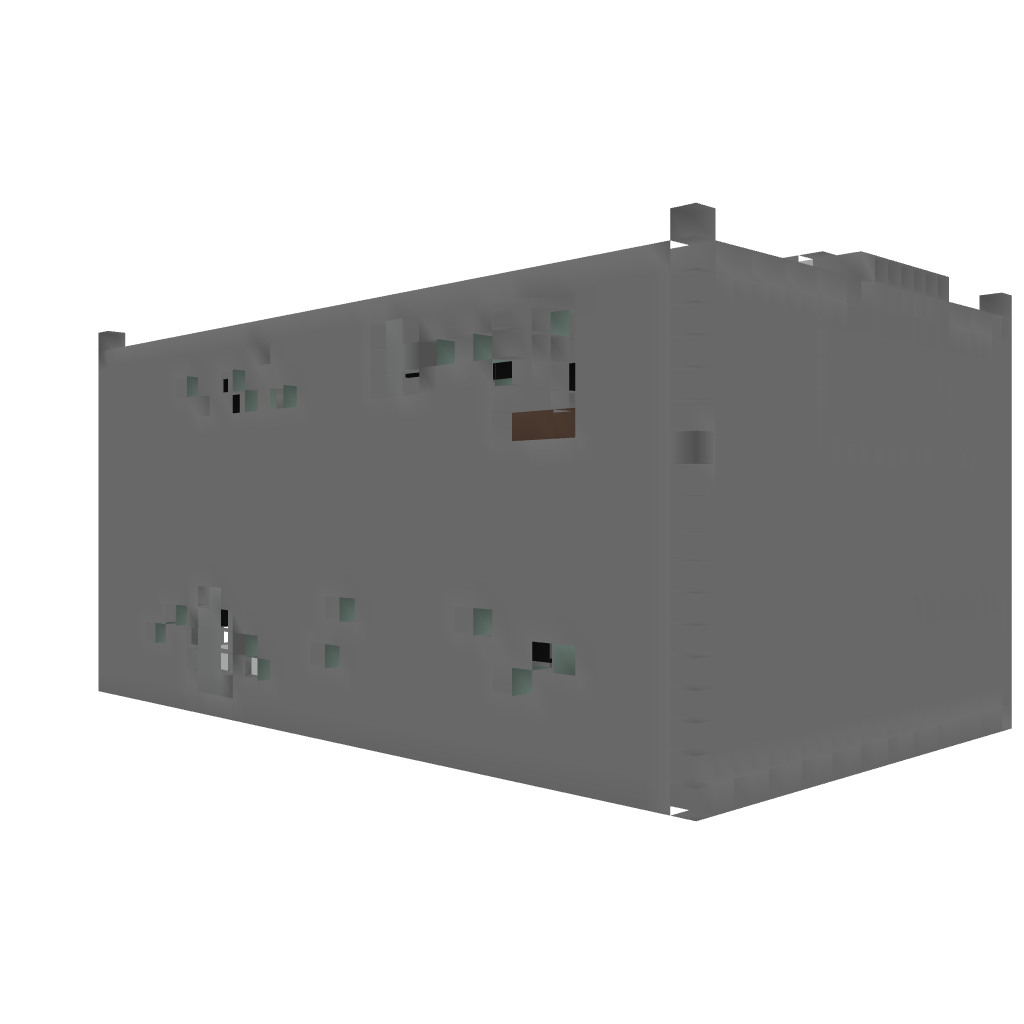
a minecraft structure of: Graveyard Dungeon